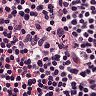
Metastatic tissue present: no